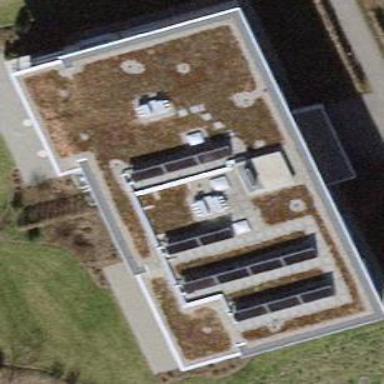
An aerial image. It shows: Apartment building with flat roof.